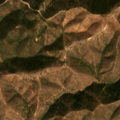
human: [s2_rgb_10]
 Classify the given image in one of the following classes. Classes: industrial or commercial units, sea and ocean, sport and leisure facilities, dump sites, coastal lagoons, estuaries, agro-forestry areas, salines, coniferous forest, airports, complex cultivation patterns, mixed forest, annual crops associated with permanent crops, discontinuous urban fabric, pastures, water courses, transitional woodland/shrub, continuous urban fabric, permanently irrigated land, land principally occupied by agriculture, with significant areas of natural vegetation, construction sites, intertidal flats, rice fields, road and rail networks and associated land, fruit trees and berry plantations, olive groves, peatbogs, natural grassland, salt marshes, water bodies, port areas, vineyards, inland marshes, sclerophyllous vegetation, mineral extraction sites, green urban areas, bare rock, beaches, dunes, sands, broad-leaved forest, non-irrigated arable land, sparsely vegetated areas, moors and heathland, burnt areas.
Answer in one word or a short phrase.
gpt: broad-leaved forest, sclerophyllous vegetation, transitional woodland/shrub